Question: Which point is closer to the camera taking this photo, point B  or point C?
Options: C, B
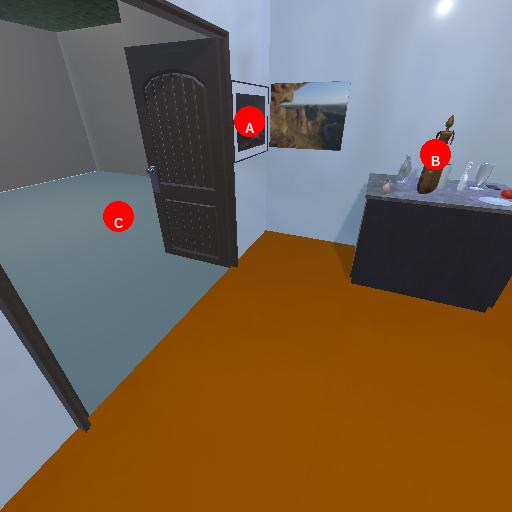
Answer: C